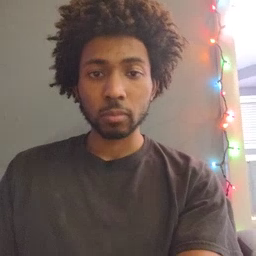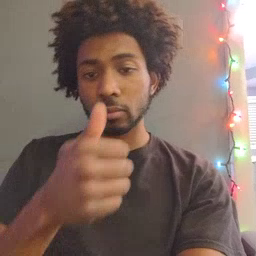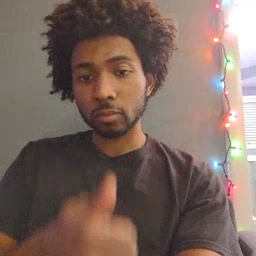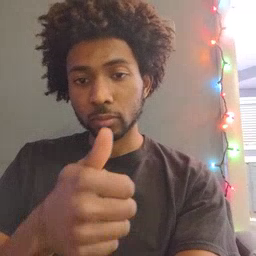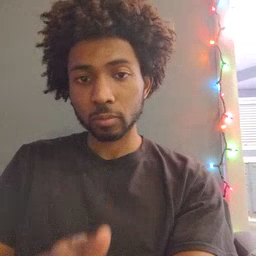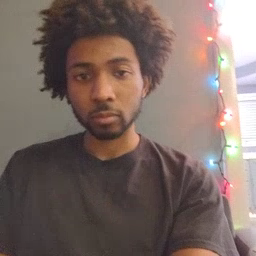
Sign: every